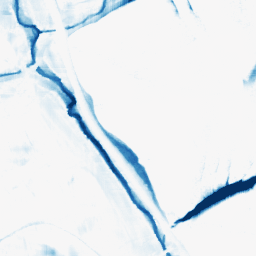
Category: morphological
Decomposition family: morphological_rect
Decomposition parameters: operation: closing
width: 20
height: 20
Upsampling method: sinc_blackman
Upsampling parameters: scale: 2
kernel_size: 16
Upsampling scale: 2